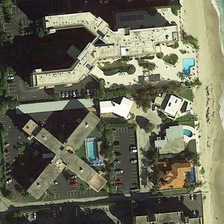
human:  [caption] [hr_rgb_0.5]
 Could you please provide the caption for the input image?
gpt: some buildings and green trees are in a resort with parking lots and beach .

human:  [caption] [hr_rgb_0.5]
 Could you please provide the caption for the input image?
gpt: some buildings and green trees are in a resort with parking lots and beach .

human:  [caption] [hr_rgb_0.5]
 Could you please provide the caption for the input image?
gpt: some buildings and green trees are in a resort with parking lots and beach .

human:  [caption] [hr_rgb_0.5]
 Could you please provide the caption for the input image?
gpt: some buildings and green trees are in a resort with parking lots and beach .

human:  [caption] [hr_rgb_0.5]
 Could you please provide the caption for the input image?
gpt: some buildings and green trees are in a resort with parking lots and beach .